Interaction volume radius: 10 \u00c5
Interaction volume height: 10 \u00c5
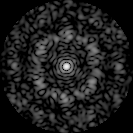
Disorder parameter: 0.7219